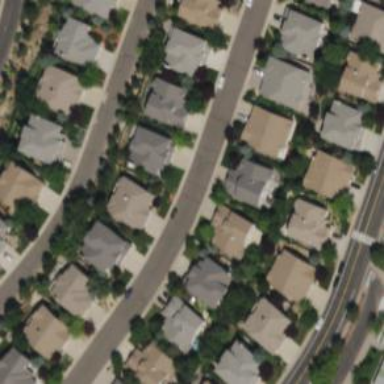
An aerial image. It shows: Residential road with asphalt surface and separate sidewalk.